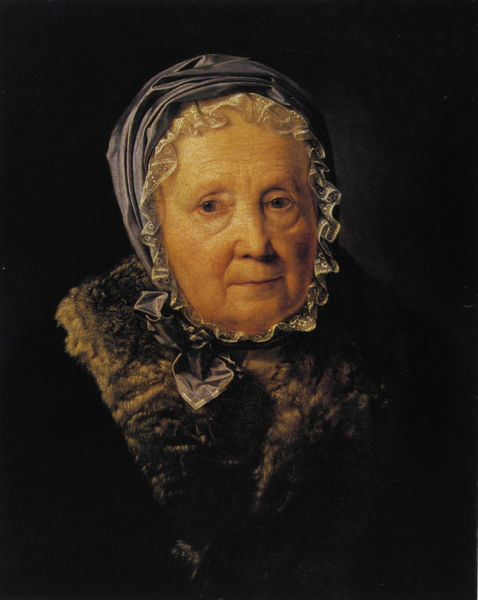
Titel: Bildnis der Frau Rosina Wiser
Künstler: Ferdinand Georg Waldmüller
Standort: Wien
Institution: Österreichische Galerie im Belvedere
Schlagwörter: blau, dunkel, gemälde, schatten, weiß, gelb, ocker, braun, frau, grau, hintergrund, licht, mund, nase, schwarz, stirn, blick, dame, rot, schal, schleier, tuch, haube, schleife, alt, mütze, alte, augen, falten, gesicht, knoten, kragen, pelz, rahmen, spitze, bildnis, holland, innenraum, portrait, porträt, mantel, mutter, spitzen, brustbild, frontal, kinn, kontrast, lippen, sanft, schultern, seide, traurig, fell, kopfbedeckung, lächeln, wangen, hellbraun, lila, violett, ölgemälde, blue, hat, oil, velvet, white, women, black, collar, dark, face, female, golden, grey, hair, lace, lady, nose, old, painting, woman, kopftuch, old woman, brown, allein, rüschen, hell-dunkel, schlaglicht, anschauen, pelzkragen, dunke, runzeln, blaugrau, sad, skin, gebunden, background, head, peasant, baroque, eyes, ribbon, light, alte frau, oma, bust, frame, gaze, shawl, trim, purple, shadow, auntie, austria, bonnet, brow, cap, chin, coat, elderly, en face, fabric, features, fellkragen, fur, grandmother, granny, haarlos, head dress, kerchief, mother, mouth, nlich, persianer, realism, realist, scarf, silk, sitter, textiles, waldmueller, wrinkles, woamn, french, smile, bright, happy, satin, victorian, person, human, cheeks, clothes, pose, antique, eye, lines, headscarf, calm, lips, pale, sinnen, dutch, cheek, eyebrows, darkness, vermeer, forehead, round, bow, durer, eyebrow, ruffles, veil, grmälde, nobility, kind, ruffle, frown, lonely, netherlandish, noise, fur collar, fat, contemplative, hood, mun, spitzenhäubchen, ermine, grey hair, chiaroscuro, briegel, warm, old lady, oil on canvas, cnavas, wealth, rembrandt, brows, portet, nos, jaws, stole, no background, wrinkled, chaperon, clair obscure, obcure, albretch, albretcht, mose, oild, lonley, portrait of old woman, portrait of old woman with satin scarf, portrait of old woman with fur collar, portrait of old woman with lace and satin beret, no hair, squinting, astrachan, persian lamb, thin lips, kindly, lids, sheen, mink, furr, aging, fur lined coat, gentlewoman, chins, spaced, pellzkragen, ed, peltz, aunty, portrat, crinkles, bonet, headpiecew